Question: When I set the letter-spacing attribute of my post text, I can see the result in Tumblr's "Preview Mode" but the changes do not apply when I save my template and view it in real mode. I have tested this on IE, Chrome and Safari on both Windows and OS X. So I don't think it's a browser problem. This is how it correctly shows my changes in Preview mode.

And this is the bit I set my post text CSS:
'''
#posts {
border-bottom: 1px solid #333;
font: 1.2em/1.6em Arial, sans-serif;
line-height:2;
letter-spacing:2;
max-width: 960px;
min-width: 780px;
padding: 0 32px;
margin: 0 auto;
list-style: none;
}
'''
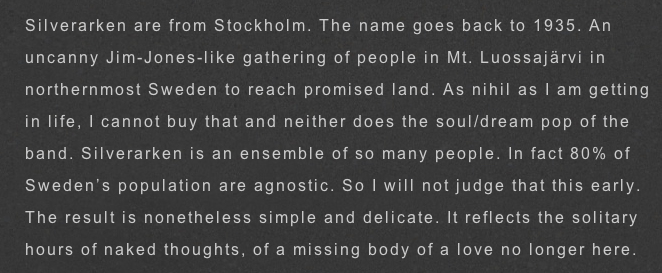
Answer: 'letter-spacing' requires units to be specified. These can be px, em, rem, percentage, etc.
See the following resources for more information:
- <URL>